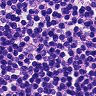
Metastatic tissue present: no